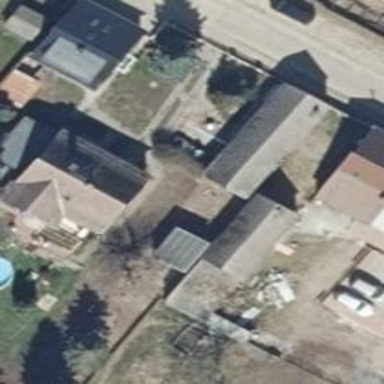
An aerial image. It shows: Gabled house with the roof oriented across.